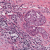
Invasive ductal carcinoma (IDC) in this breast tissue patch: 1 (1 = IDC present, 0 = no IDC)